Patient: sex F, age 60
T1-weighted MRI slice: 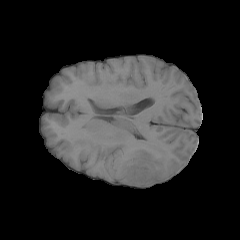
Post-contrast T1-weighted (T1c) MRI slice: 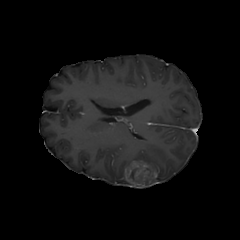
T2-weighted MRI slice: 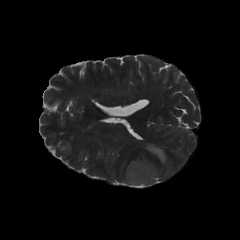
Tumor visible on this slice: yes
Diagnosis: Glioblastoma, IDH-wildtype
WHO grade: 4